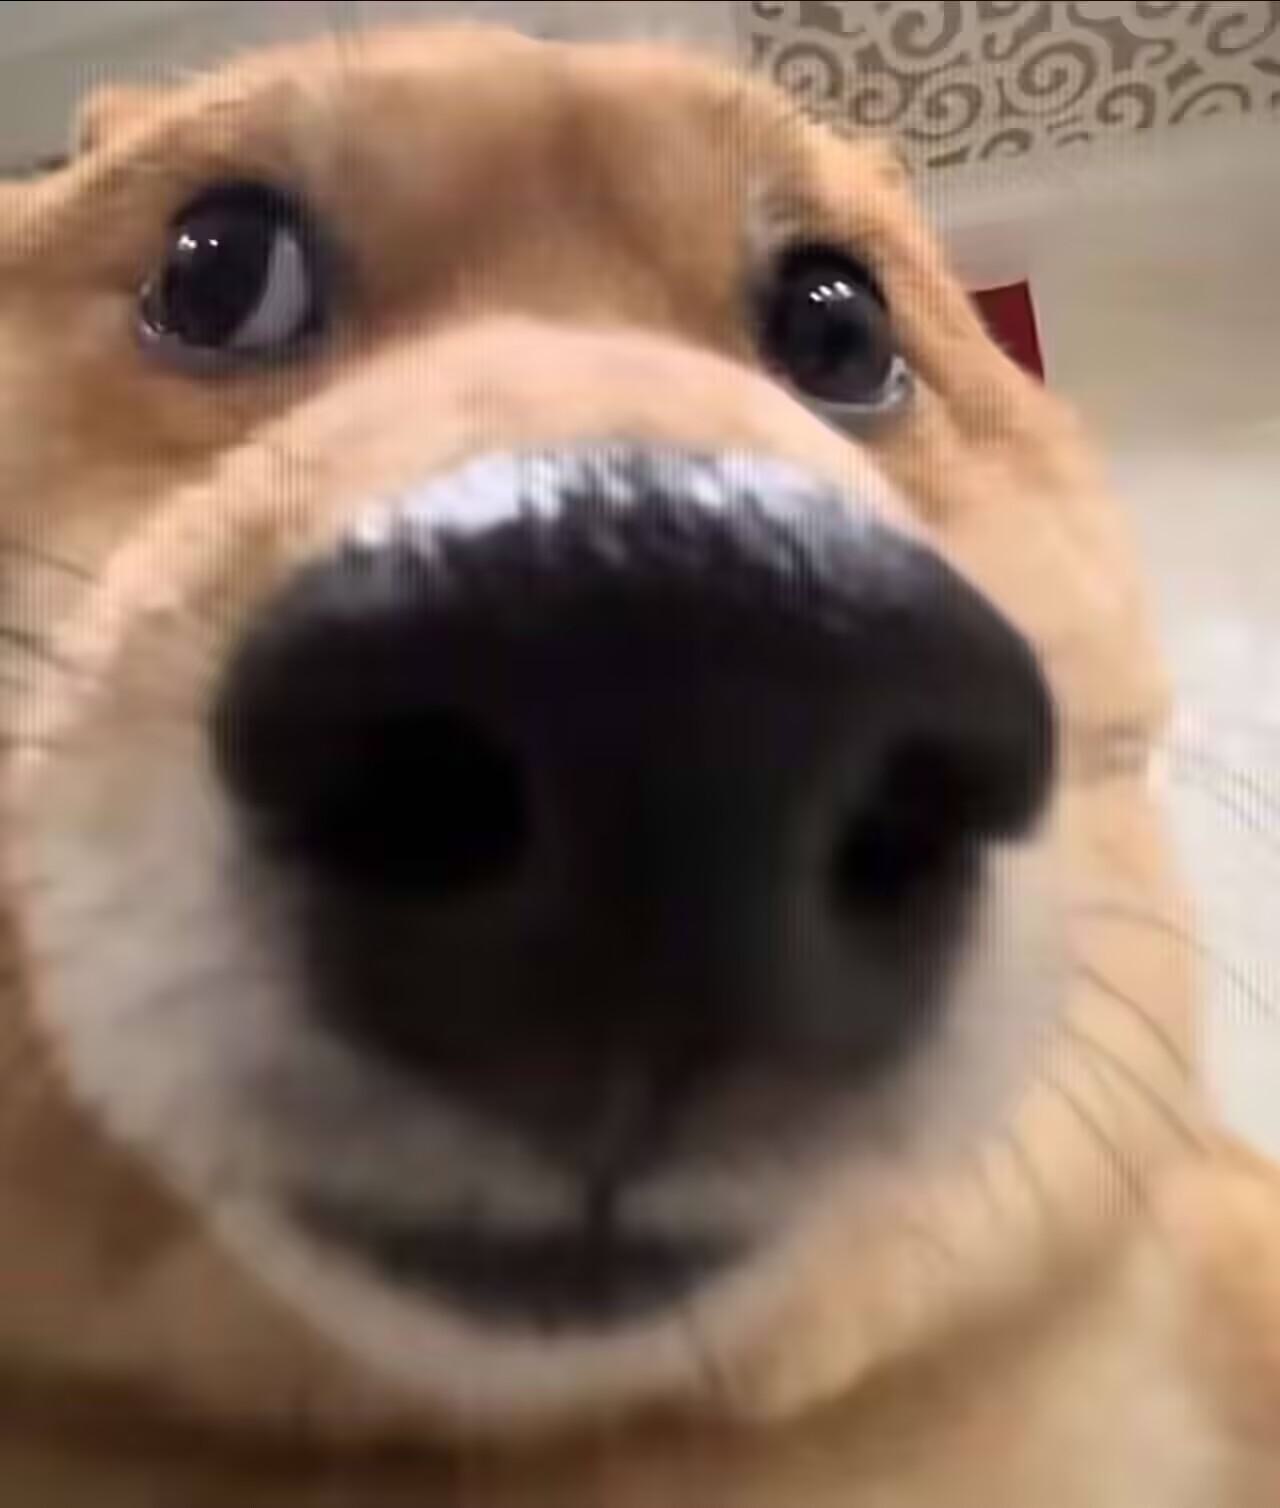
Label: others